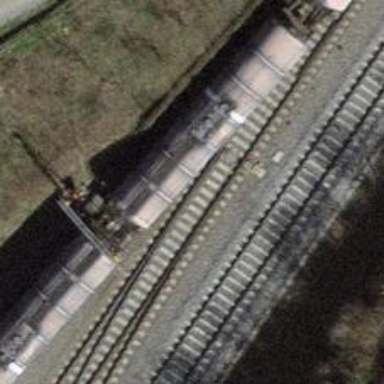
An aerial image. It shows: Railway switch.